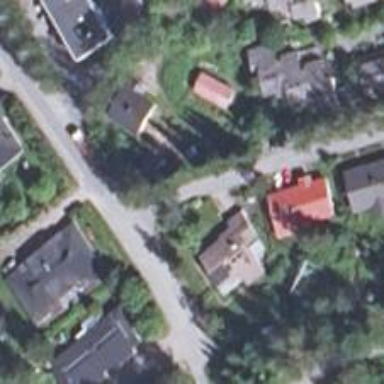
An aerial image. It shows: Road with "give way" sign.